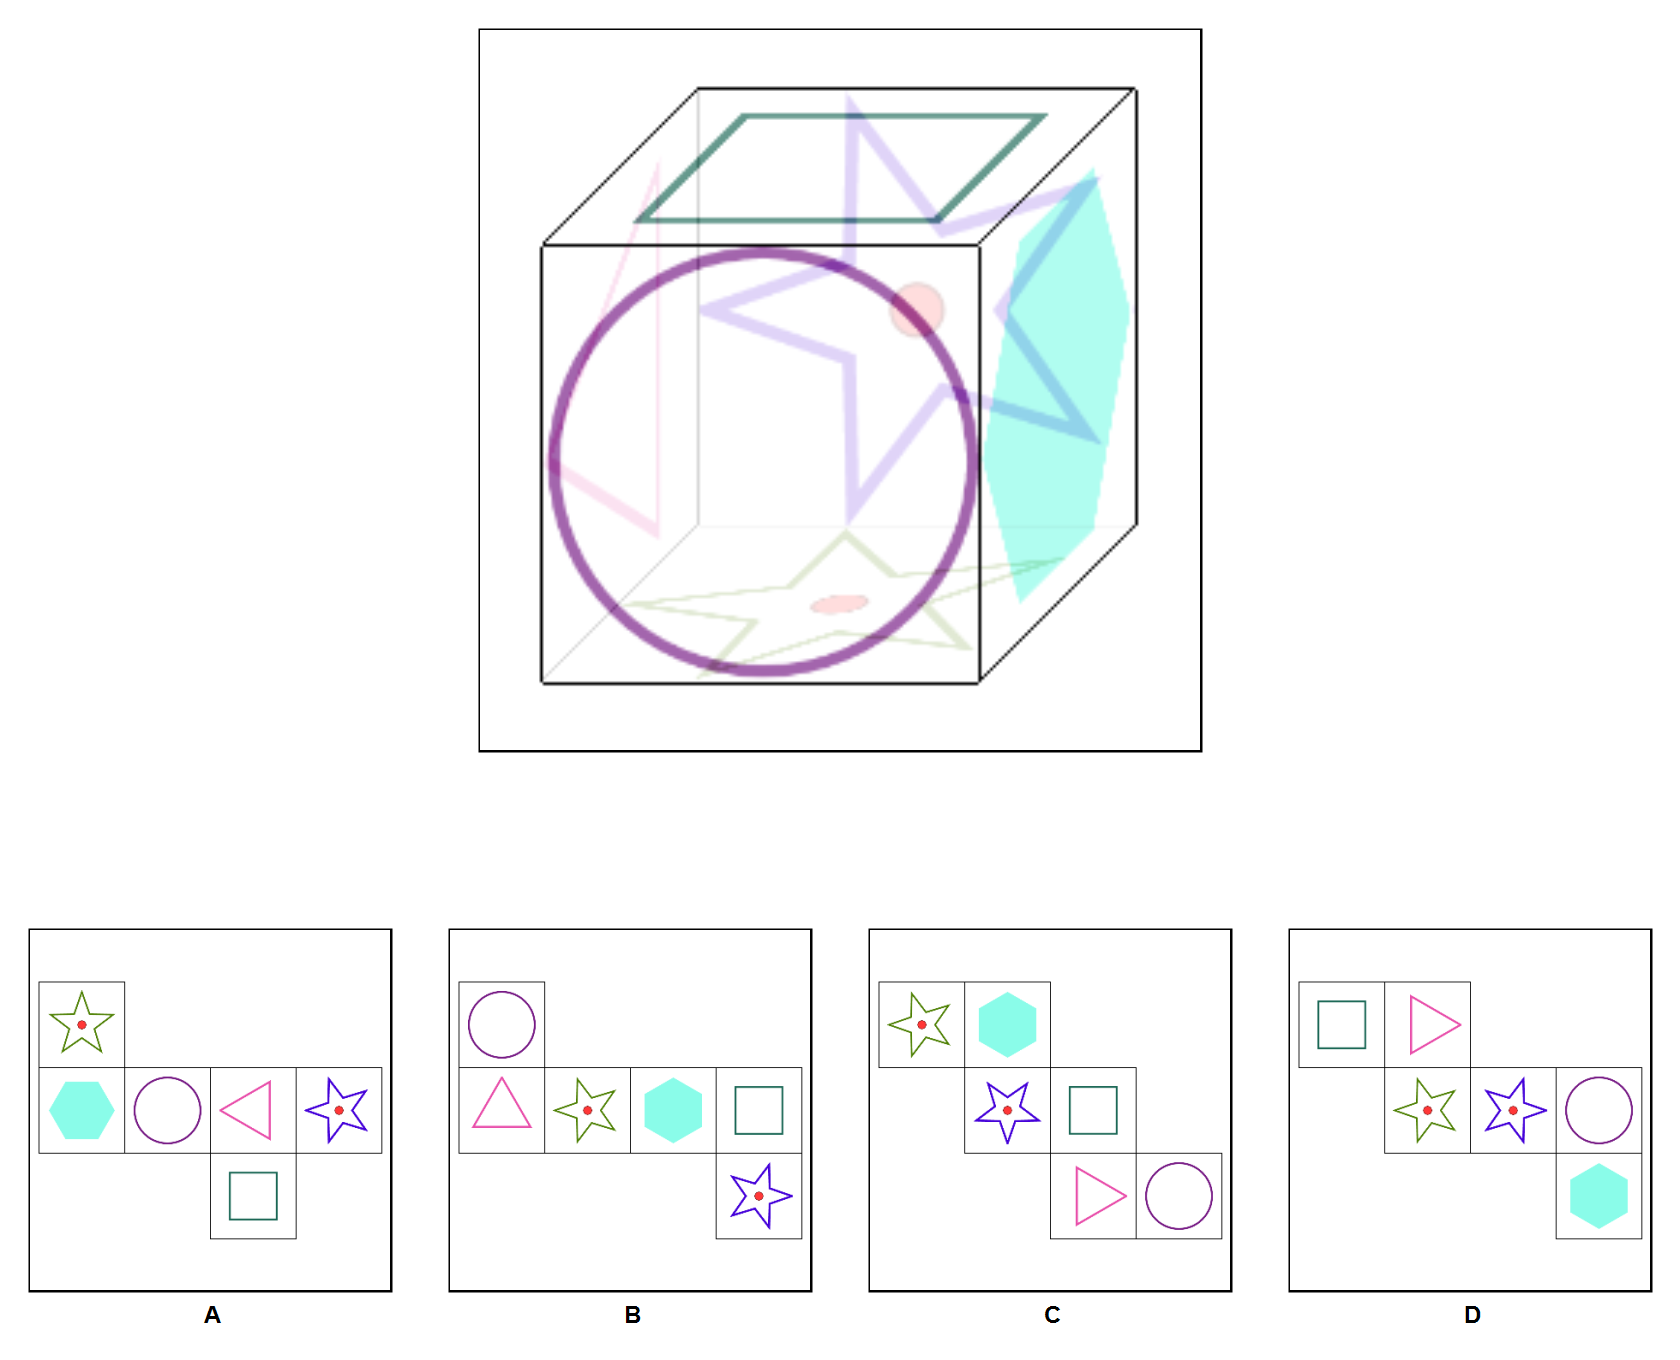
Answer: D